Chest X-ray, PA view. Patient: 26 years old, sex F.
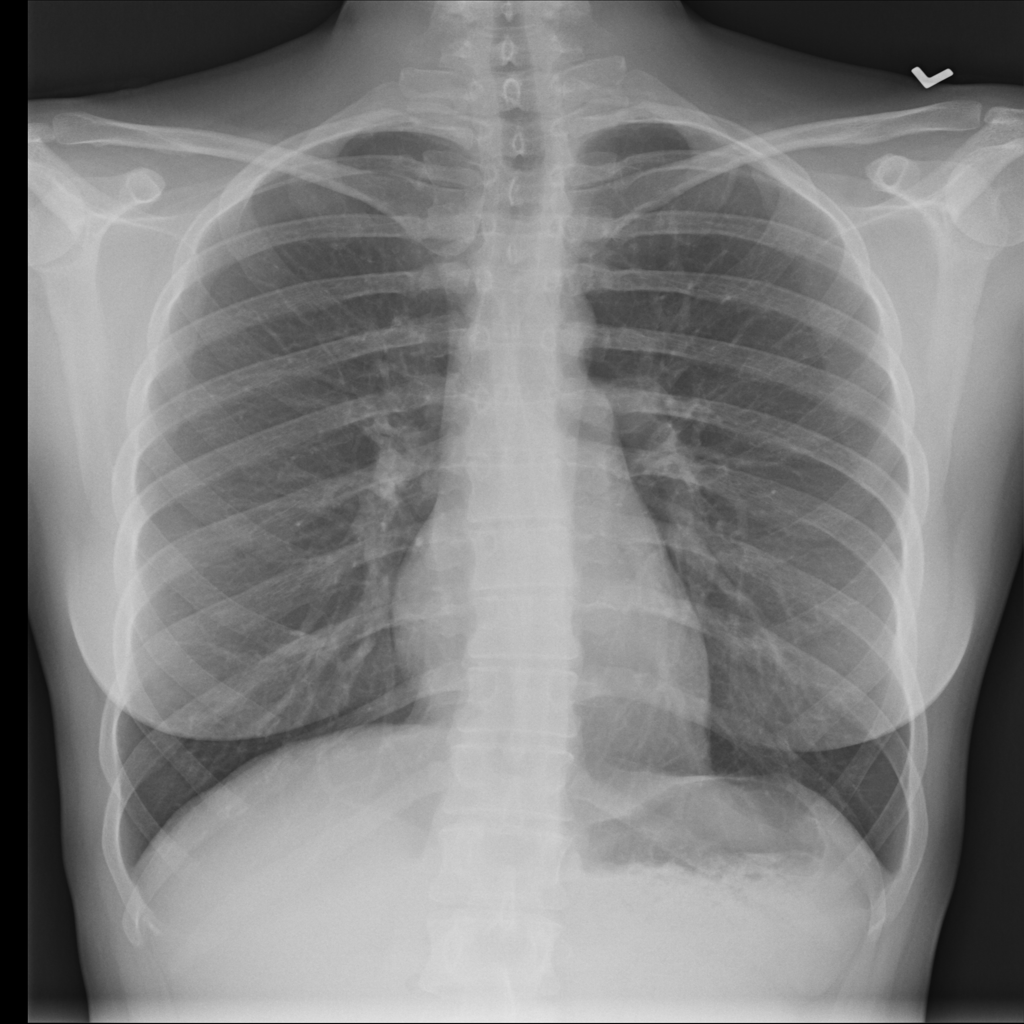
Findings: No Finding